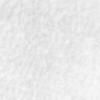
Label: no_change